Question: Hello i'm trying to make an equalizer for my app but i can't figure out how to make the buttons. I don't really know how to explain myself so here is a picture that reveals more than my words:

Do i need animations? Can you guys point me in the right direction?
Thanks in advance.
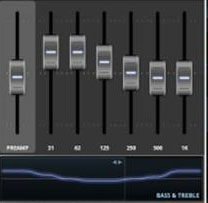
Answer: I think you mean a <URL>. It's the JSlider of Android.